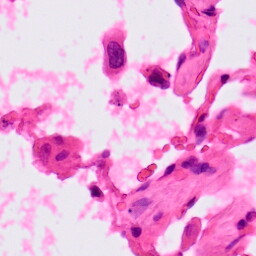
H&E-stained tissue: Lung